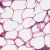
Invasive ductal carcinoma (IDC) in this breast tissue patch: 0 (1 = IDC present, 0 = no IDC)